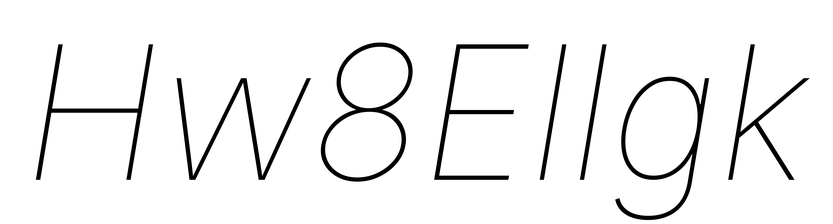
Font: Inter-Italic_Thin_Italic